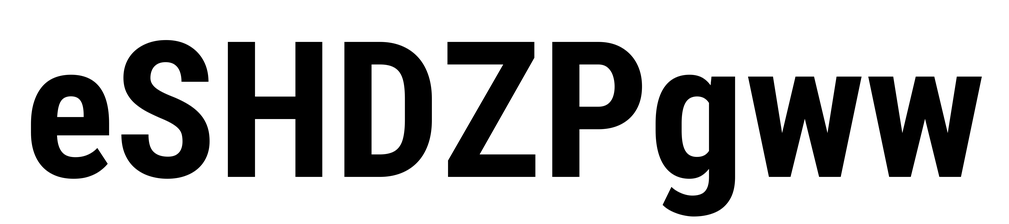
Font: Roboto_Condensed_Bold